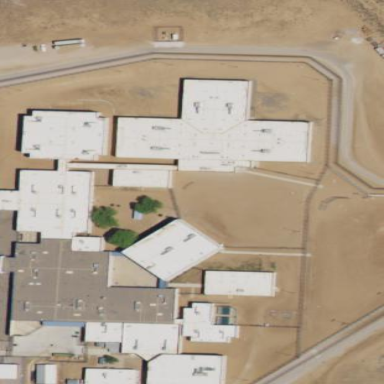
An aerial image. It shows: Prison surrounded by fence.